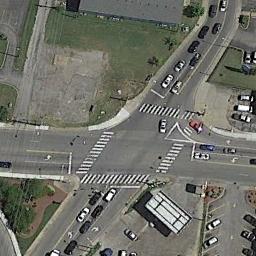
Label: intersection